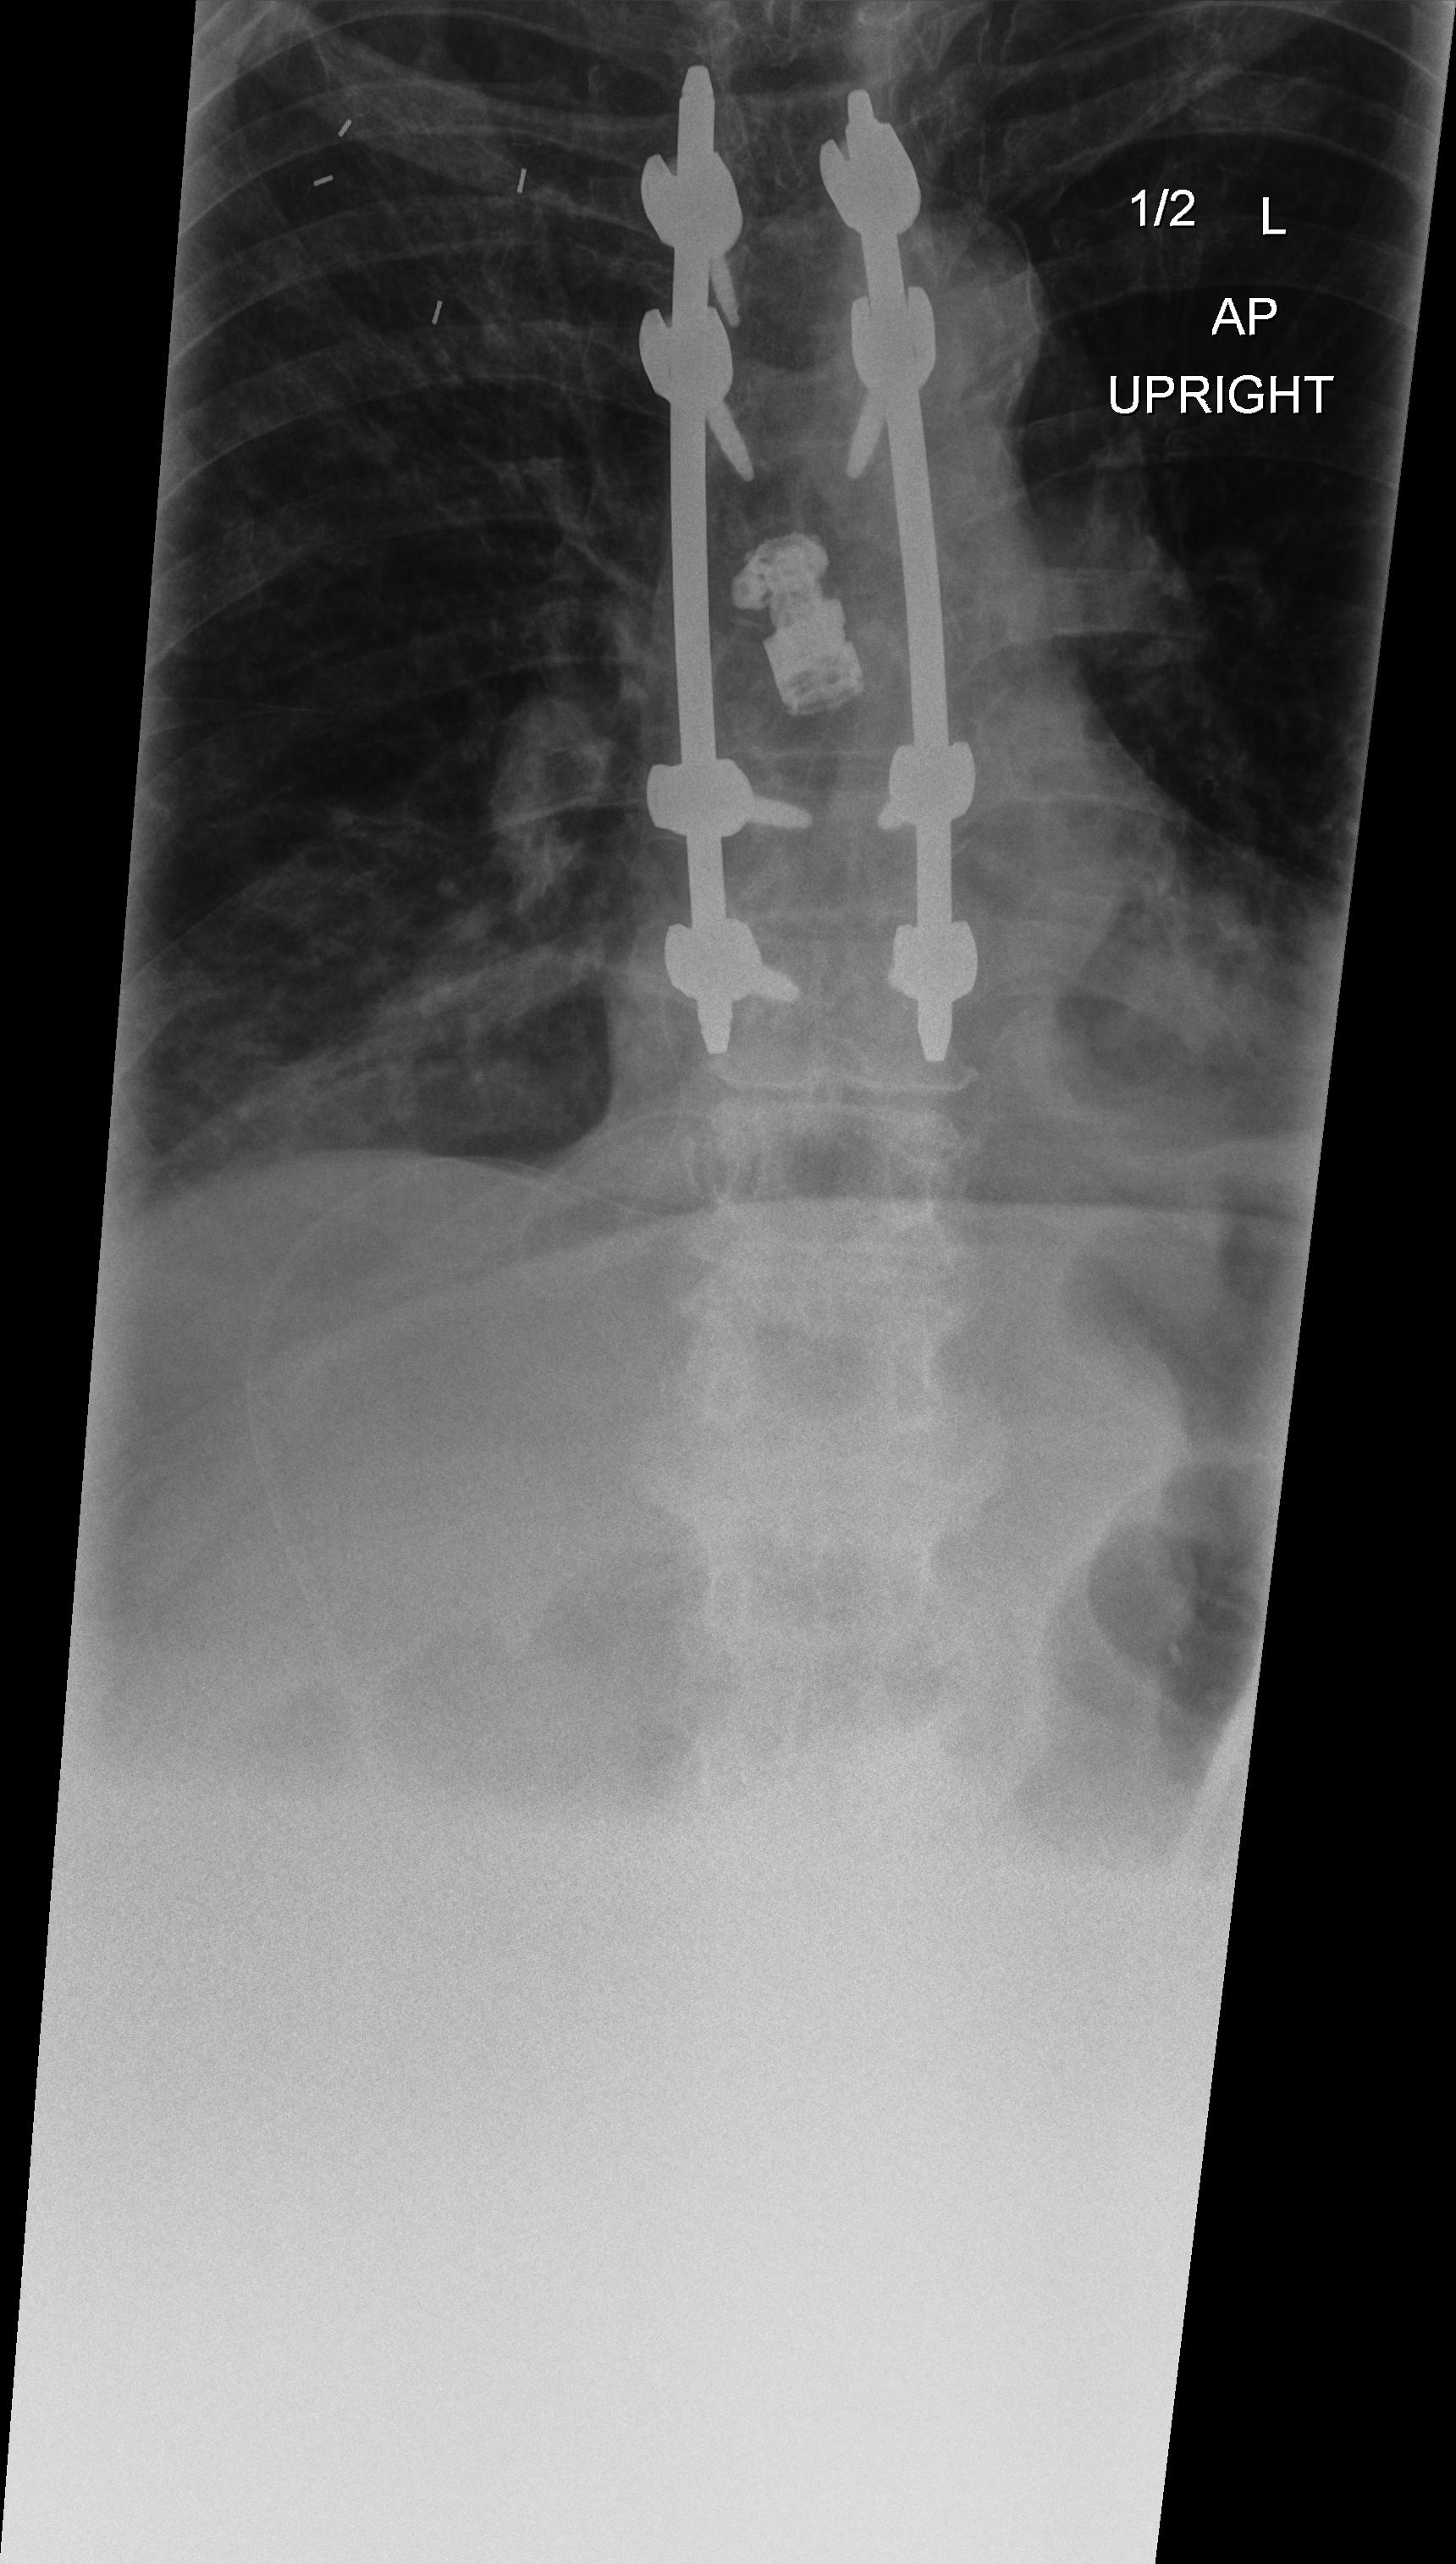
View: AP
Implant manufacturer: medtronic solera